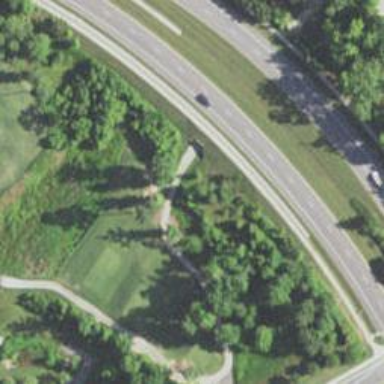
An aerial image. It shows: Path for golf carts.